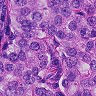
Metastatic tissue present: yes